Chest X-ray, AP view. Patient: 10 years old, sex M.
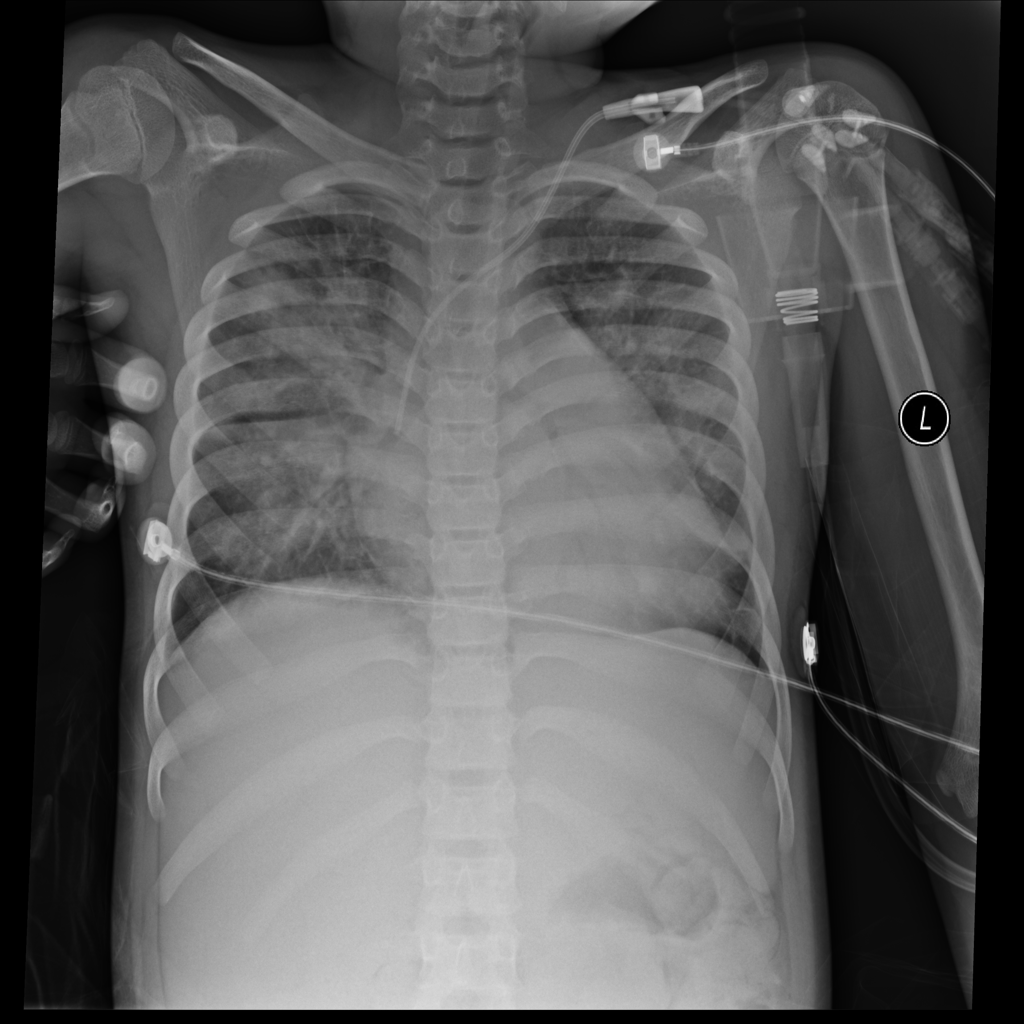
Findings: Cardiomegaly